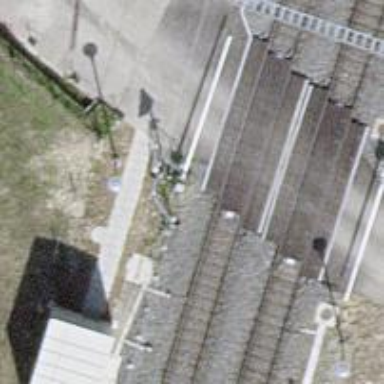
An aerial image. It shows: Railway level crossing.